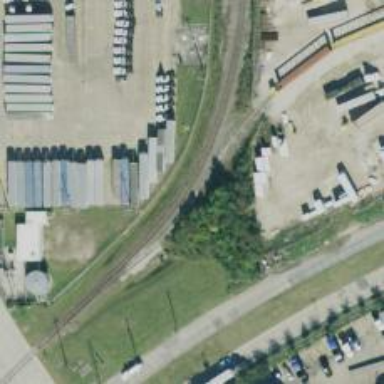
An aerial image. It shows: Abandoned spur railway.